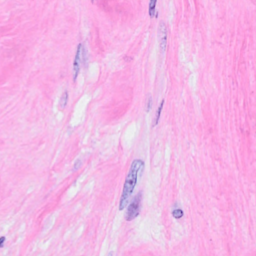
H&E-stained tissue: Breast